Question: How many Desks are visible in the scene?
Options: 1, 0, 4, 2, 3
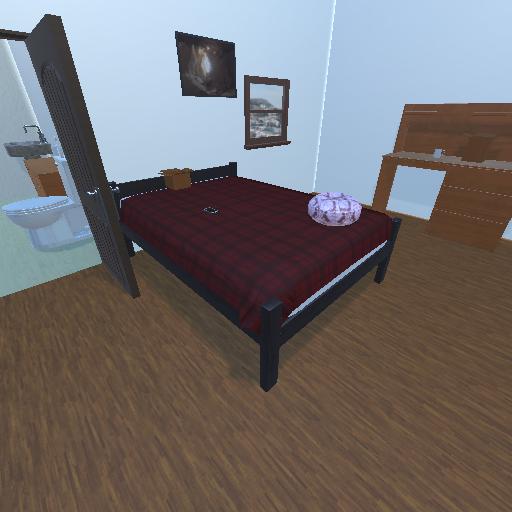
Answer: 1